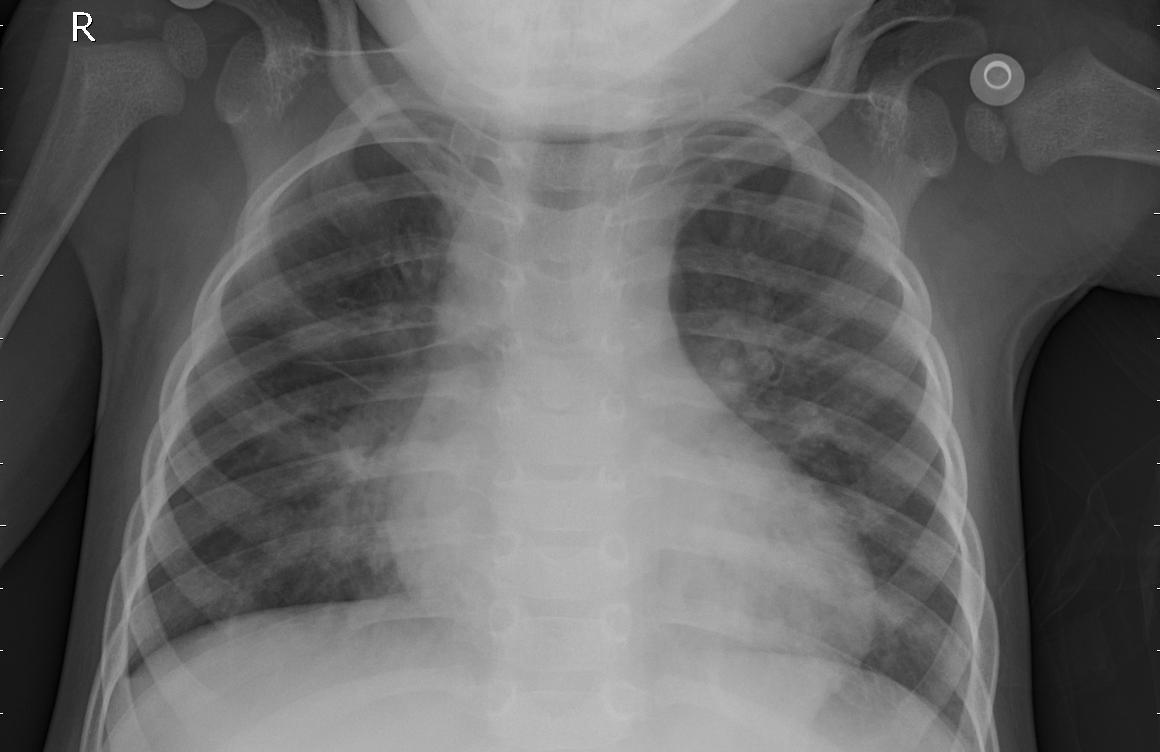
Diagnosis: PNEUMONIA